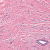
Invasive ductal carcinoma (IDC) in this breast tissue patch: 0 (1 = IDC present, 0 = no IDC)